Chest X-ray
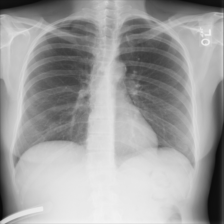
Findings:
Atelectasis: negative
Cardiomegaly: negative
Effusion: negative
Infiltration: negative
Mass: negative
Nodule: negative
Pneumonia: negative
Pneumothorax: negative
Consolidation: negative
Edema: negative
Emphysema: negative
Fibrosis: negative
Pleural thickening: negative
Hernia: negative